Question: In cuBLAS, 'cublasIsamin()' gives the argmin for a single-precision array.
Here's the full function declaration: 'cublasStatus_t cublasIsamin(cublasHandle_t handle, int n, const float *x, int incx, int *result)'
The cuBLAS programmer guide provides this information about the 'cublasIsamin()' parameters:

If I use (CPU) memory for 'result', then 'cublasIsamin' works properly. Here's an example:
'''
void argmin_experiment_hostOutput(){
float h_A[4] = {1, 2, 3, 4}; int N = 4;
float* d_A = 0;
CHECK_CUDART(cudaMalloc((void**)&d_A, N * sizeof(d_A[0])));
CHECK_CUBLAS(cublasSetVector(N, sizeof(h_A[0]), h_A, 1, d_A, 1));
cublasHandle_t handle; CHECK_CUBLAS(cublasCreate(&handle));
int result; //host memory
CHECK_CUBLAS(cublasIsamin(handle, N, d_A, 1, &result));
printf("argmin = %d, min = %f
", result, h_A[result]);
CHECK_CUBLAS(cublasDestroy(handle));
}
'''
However, if I use (GPU) memory for 'result', then 'cublasIsamin' segfaults. Here's an example that segfaults:
'''
void argmin_experiment_deviceOutput(){
float h_A[4] = {1, 2, 3, 4}; int N = 4;
float* d_A = 0;
CHECK_CUDART(cudaMalloc((void**)&d_A, N * sizeof(d_A[0])));
CHECK_CUBLAS(cublasSetVector(N, sizeof(h_A[0]), h_A, 1, d_A, 1));
cublasHandle_t handle; CHECK_CUBLAS(cublasCreate(&handle));
int* d_result = 0;
CHECK_CUDART(cudaMalloc((void**)&d_result, 1 * sizeof(d_result[0]))); //just enough device memory for 1 result
CHECK_CUDART(cudaMemset(d_result, 0, 1 * sizeof(d_result[0])));
CHECK_CUBLAS(cublasIsamin(handle, N, d_A, 1, d_result)); //SEGFAULT!
CHECK_CUBLAS(cublasDestroy(handle));
}
'''
---
## The Nvidia guide says that 'cublasIsamin()' can output to device memory. What am I doing wrong?
---
I want to compute the argmin() of several vectors concurrently in multiple streams. Outputting to host memory requires CPU-GPU synchronization and seems to kill the multi-kernel concurrency. So, I want to output the argmin to device memory instead.
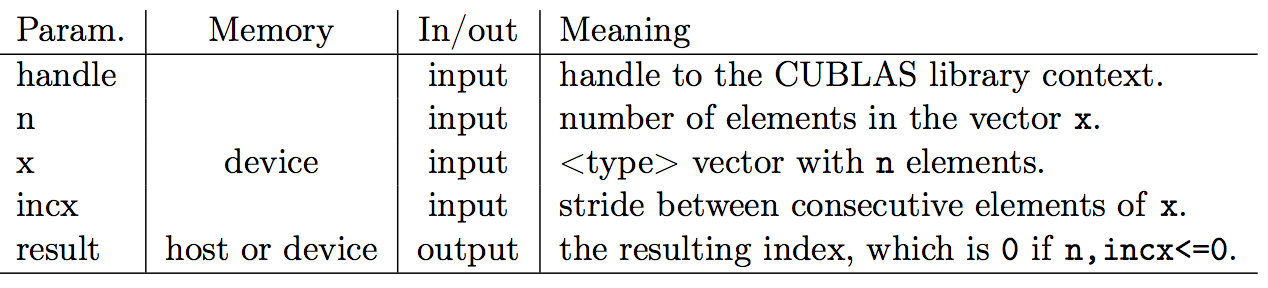
Answer: The CUBLAS V2 API does support writing scalar results to device memory. But it doesn't support this by default. As per Section 2.4 "Scalar parameters" of the documentation, you need to use 'cublasSetPointerMode()' to make the API aware that scalar argument pointers will reside in device memory. Note this also makes these level 1 BLAS functions asynchronous, so you must ensure that the GPU has completed the kernel(s) before trying to access the result pointer.
See <URL> for a complete working example.